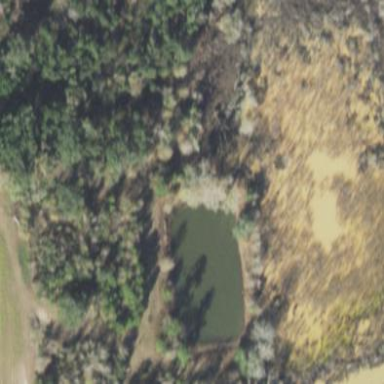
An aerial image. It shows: Reservoir of water.